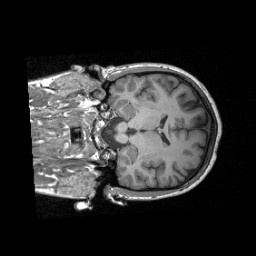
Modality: T1w
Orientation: coronal
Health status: healthy
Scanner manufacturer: siemens
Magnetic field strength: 3 T
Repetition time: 2.3 s
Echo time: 0.00285 s